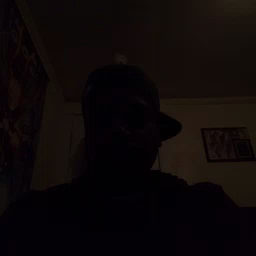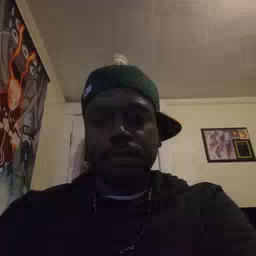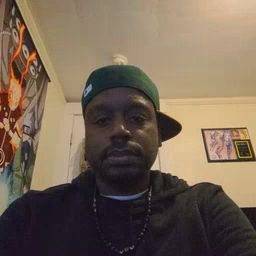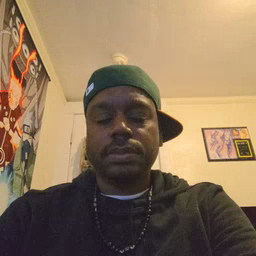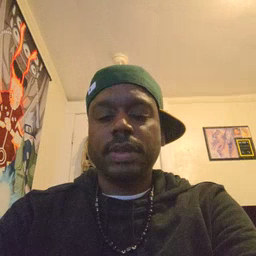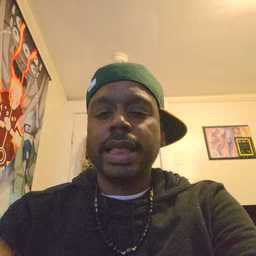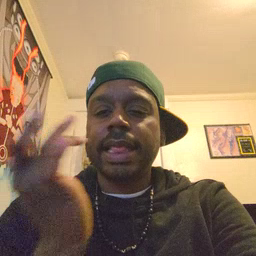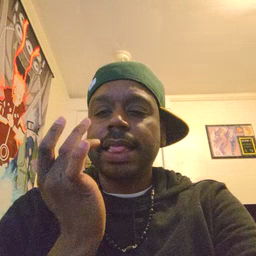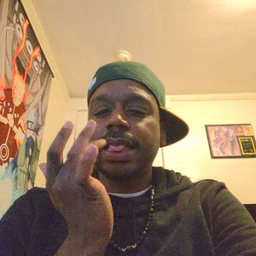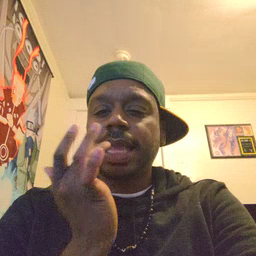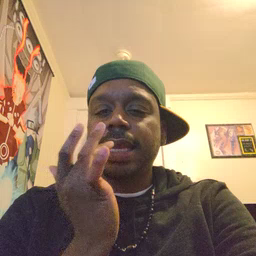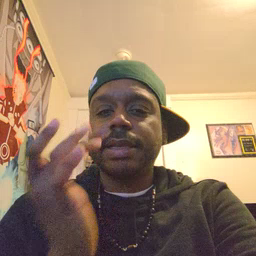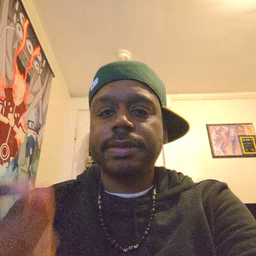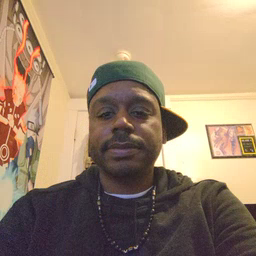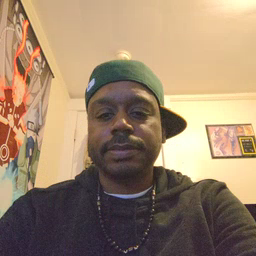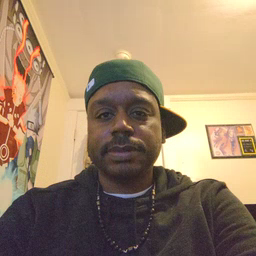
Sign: taste